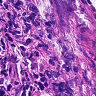
Metastatic tissue present: no